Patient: sex F, age 60
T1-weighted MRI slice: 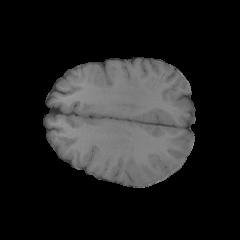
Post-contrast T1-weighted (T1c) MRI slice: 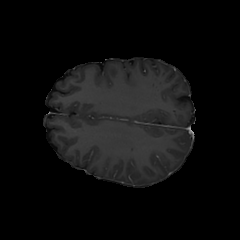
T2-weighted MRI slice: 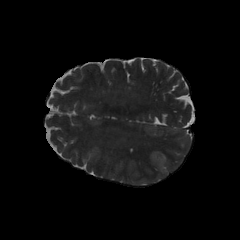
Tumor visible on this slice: yes
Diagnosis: Glioblastoma, IDH-wildtype
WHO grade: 4